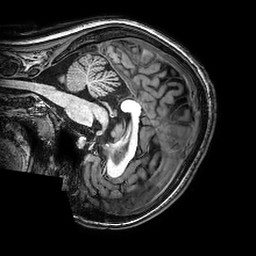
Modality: T1w
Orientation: sagittal
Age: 20
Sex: female
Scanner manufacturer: philips
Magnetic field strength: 3 T
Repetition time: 0.00812 s
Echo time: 0.00373 s